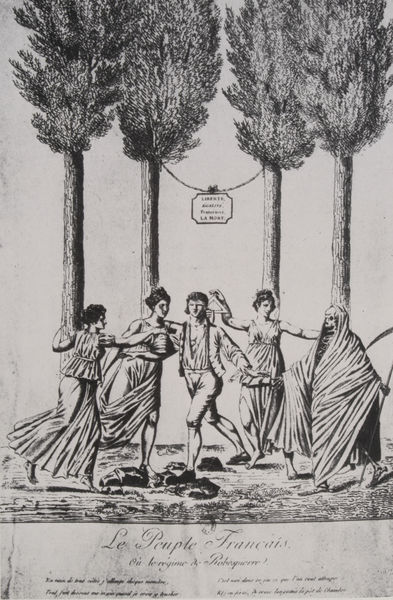
Titel: Das französische Volk oder Das Regime Robespierres
Standort: Paris
Institution: Bibliothèque Nationale.
Schlagwörter: baum, blätter, gruppe, himmel, mann, weiß, bäume, dreieck, frauen, menschen, mädchen, bewegung, frankreich, frau, grau, hintergrund, kleid, kleider, männer, schwarz, zeichnung, schleier, tanz, gericht, hose, jacke, jung, arme, böse, falten, tod, gesten, erde, pappel, pappeln, stamm, gewand, mantel, tücher, gewänder, tanzen, wald, kreis, holzschnitt, schrift, papier, grafik, graphik, figuren, französisch, franzosen, stämme, karikatur, tafel, grazien, inschrift, faltenwurf, spiel, vier, schild, wage, antike, blind, buch, zypresse, druck, schnitt, radierung, stich, titel, revolution, schwarzweiß, text, beschriftung, mäntel, volk, bleistift, mythologie, gerechtigkeit, verführung, jüngling, skelett, totenkopf, antik, götter, teufel, toga, reigen, kupferstich, papeln, geometrie, verse, tänzer, flugblatt, stam, sense, skellett, winkel, beischrift, togen, sinnbild, aktion, blinde kuh, personifikationen, aktiv, sensenmann, totentanz, täfelchen, honig, triangel, knochenmann, mädhcne, gevatter tod, französische volk, französisches volk, le peuble, le peuple francais, le peuple francaise, mfrauen, peuple, francais, senze, skellett im gewand, fronzosen, das französische volk